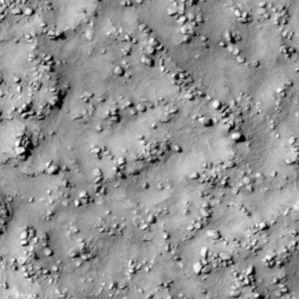
Label: non_frost